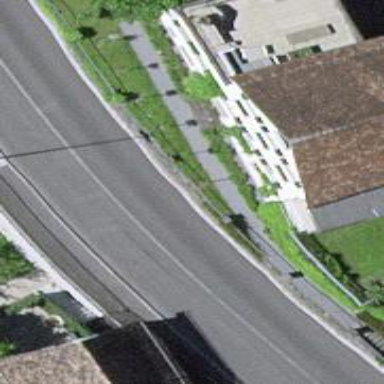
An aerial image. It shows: Retaining wall.